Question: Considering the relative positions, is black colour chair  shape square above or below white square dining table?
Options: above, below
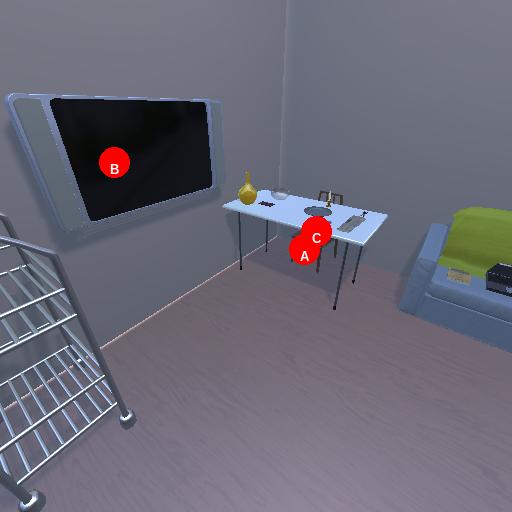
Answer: above